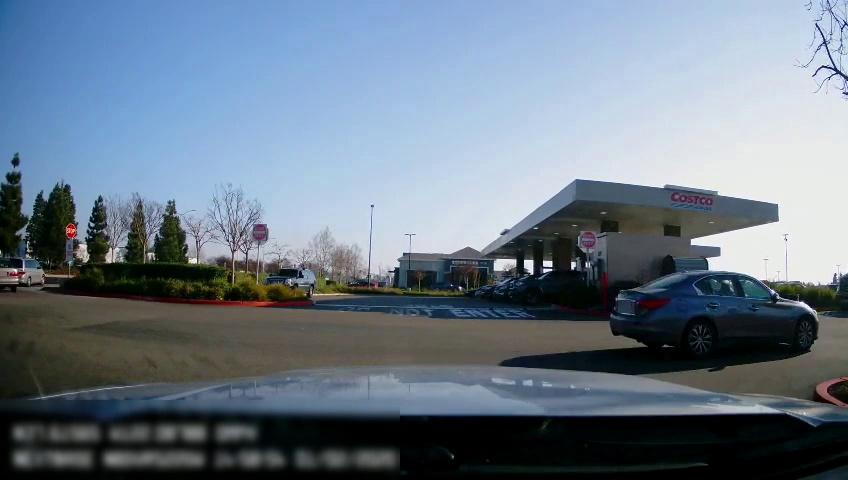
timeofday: Day
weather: Sunny
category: Drivable Space
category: Vehicles | Truck
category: Vehicles | SUV
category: Vehicles | Car
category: Vehicles | SUV
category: Vehicles | SUV
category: Vehicles | Car
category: Vehicles | SUV
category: Traffic | Signs
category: Traffic | Signs
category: Traffic | Signs